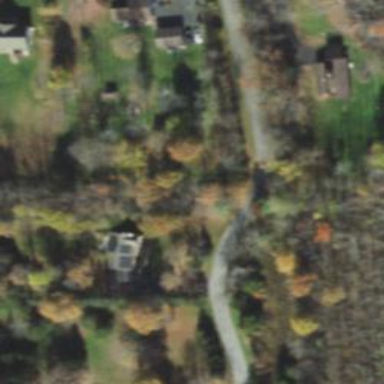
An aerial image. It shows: Residential road.